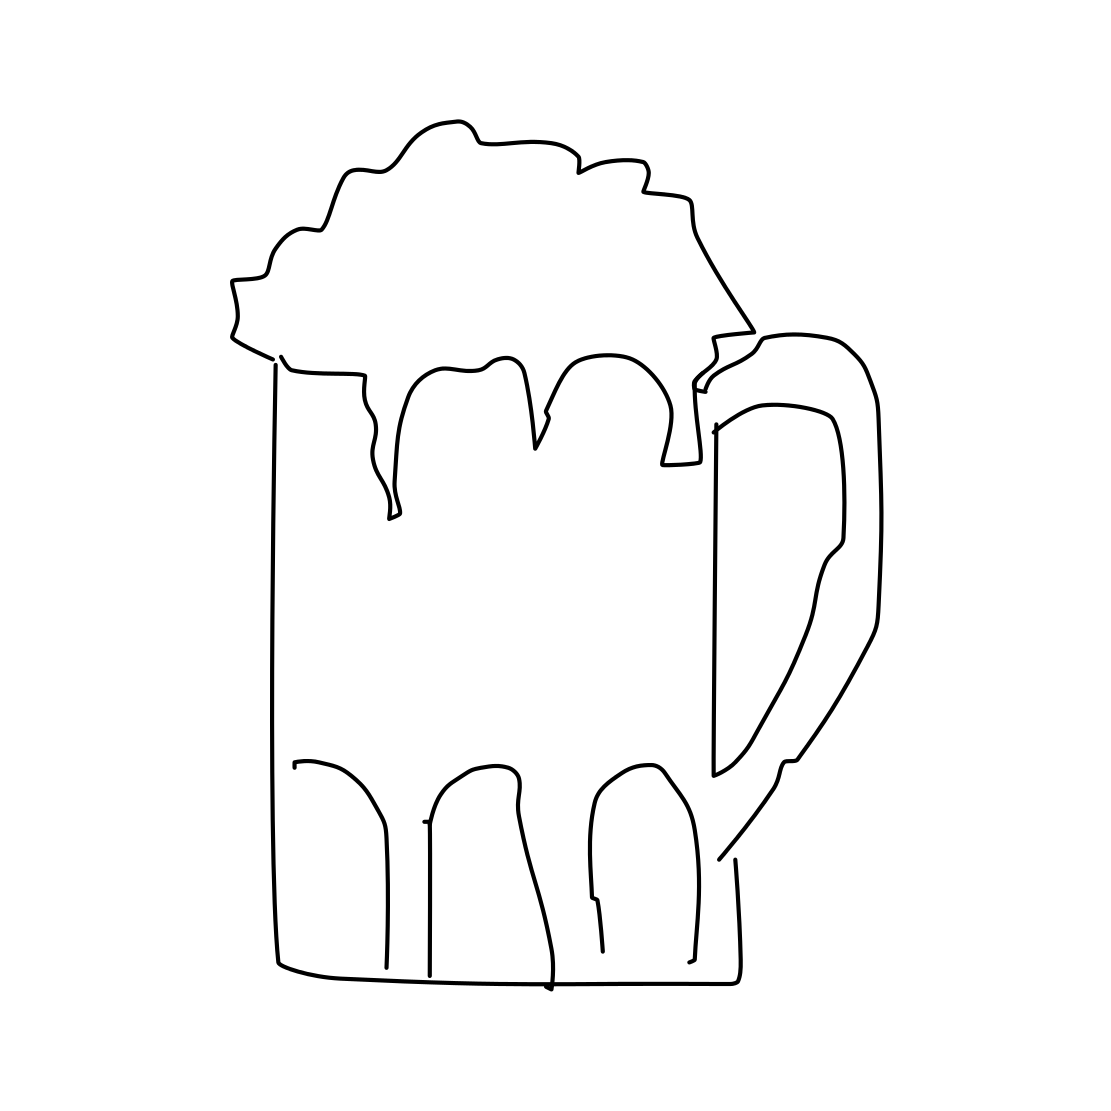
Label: beer-mug